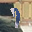
Label: 7